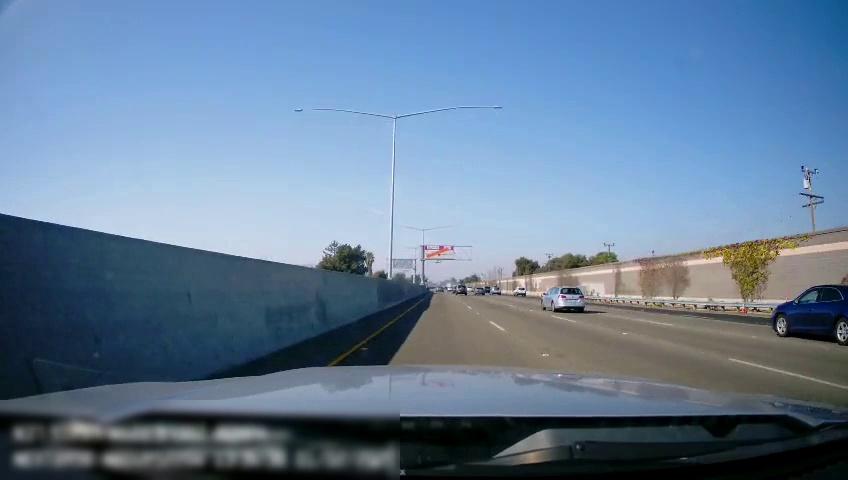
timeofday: Day
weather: Sunny
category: Drivable Space
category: Vehicles | Car
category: Vehicles | SUV
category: Vehicles | SUV
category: Vehicles | SUV
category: Vehicles | Car
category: Vehicles | Car
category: Lanes | Current Lane
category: Lanes | Current Lane
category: Lanes | Alternate Lane
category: Lanes | Alternate Lane